Aerial crown-view tile of a tropical tree (Barro Colorado Island, Panama), acquired 20241014:
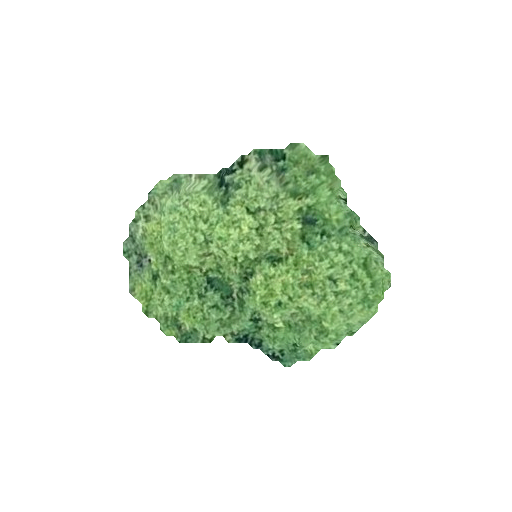
Species: Alseis blackiana
GBIF accepted scientific name: Alseis blackiana
Crown area: 63.569 m²